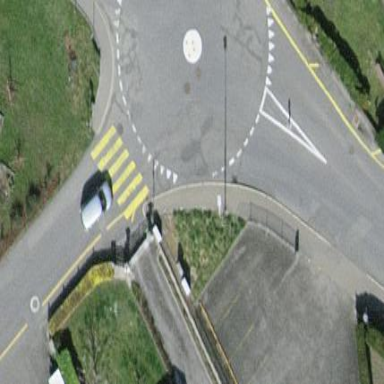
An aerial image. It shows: Roundabout at tertiary road junction.